Question: How to first top element when scrolling ?

'''
$(window).scroll($.debounce(250,function(){
$('.box').removeClass('current').each(function() {
//if(statement) {
// $(this).addClass('current')
//}
});
}));
'''
<URL>
I have no idea how to detect which first box is on top.
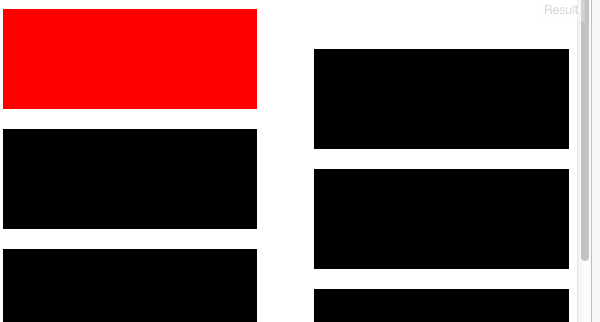
Answer: '''
$(window).scroll($.debounce(250, function(){
var scrollTop = $(window).scrollTop();
var $first;
var firstPos;
$('.box').each(function() {
var $box = $(this).removeClass('current');
var pos = $box.offset();
if(pos.top > scrollTop && (!firstPos || pos.top < firstPos.top)){
$first = $box;
firstPos = pos;
}
});
if($first){
$first.addClass("current");
}
}));
'''
<URL>